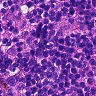
Metastatic tissue present: no